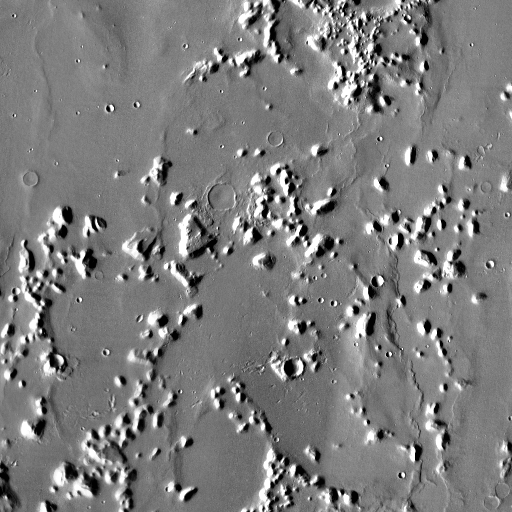
Crater classes present: Background, Other, Layered, Buried, Secondary